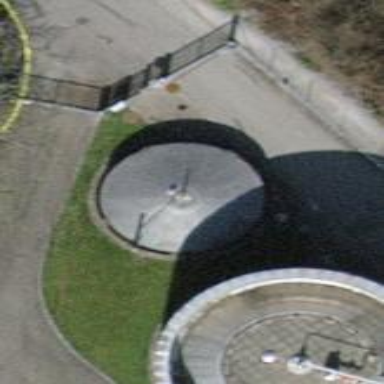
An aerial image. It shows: Storage tank that is man-made.